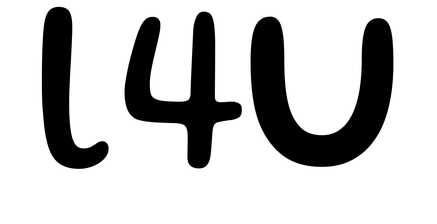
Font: Gluten_Regular